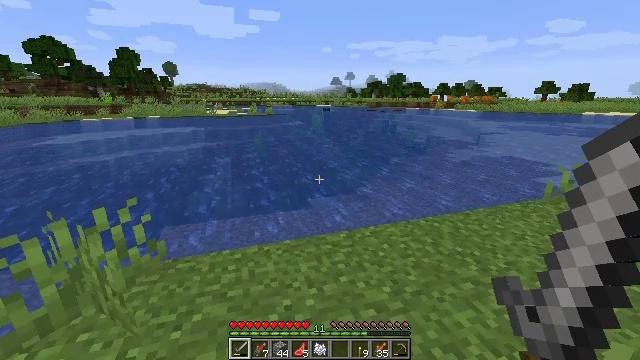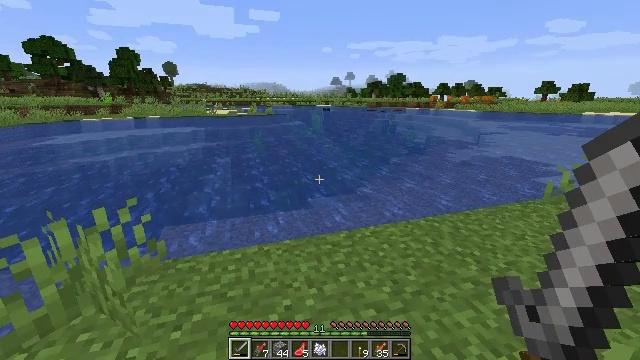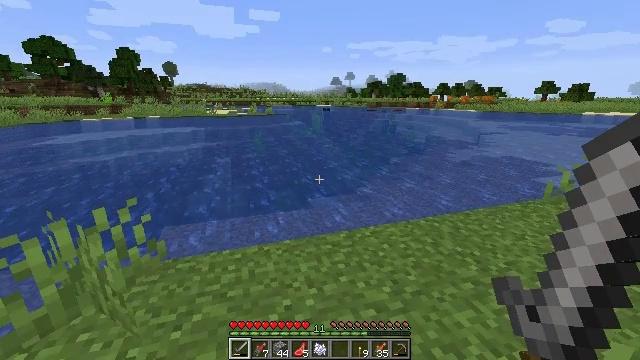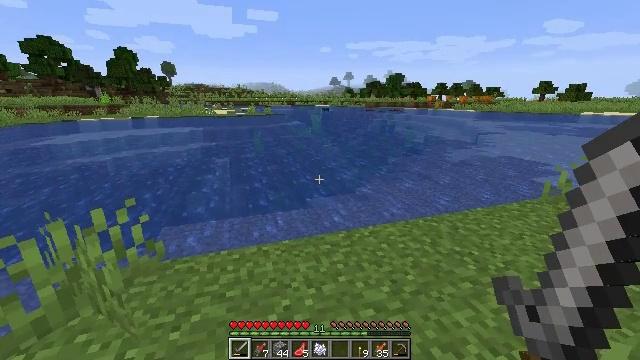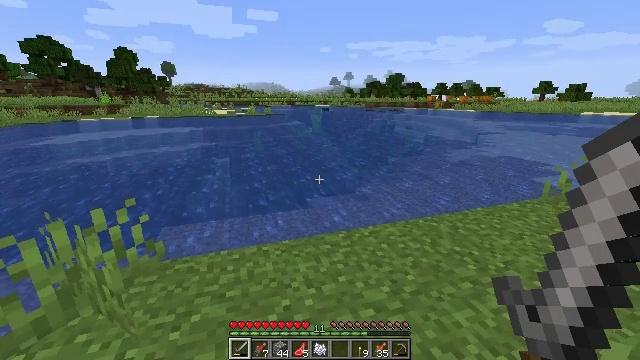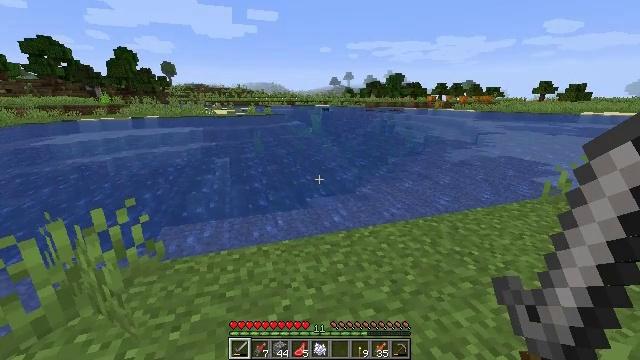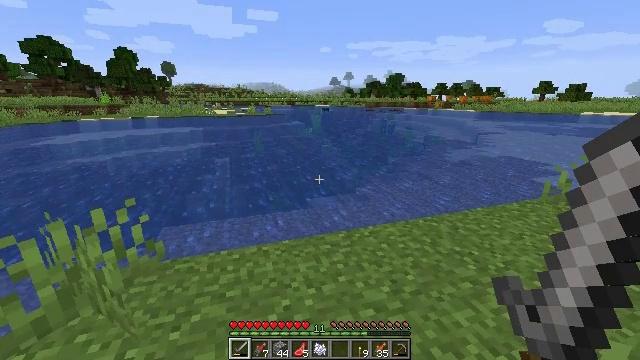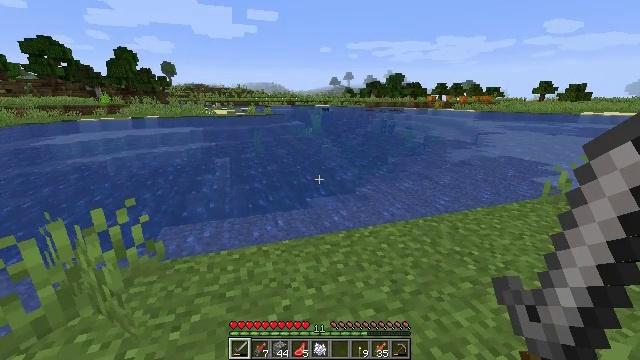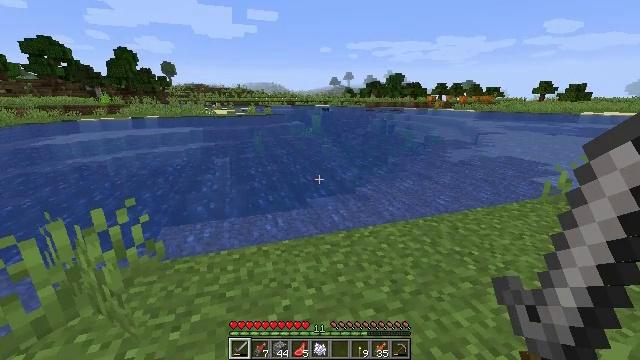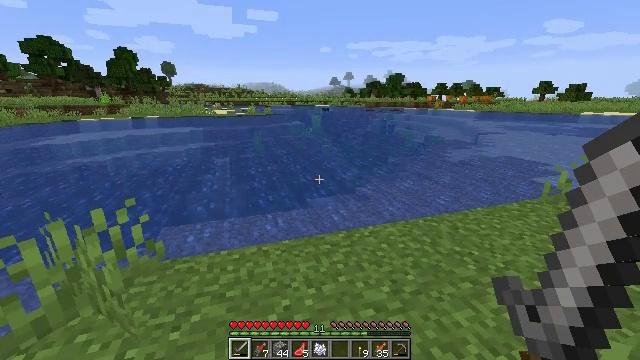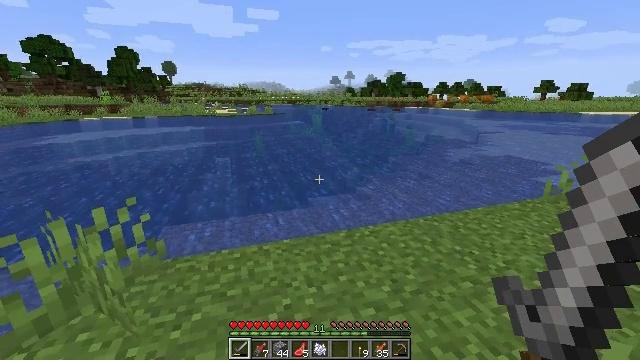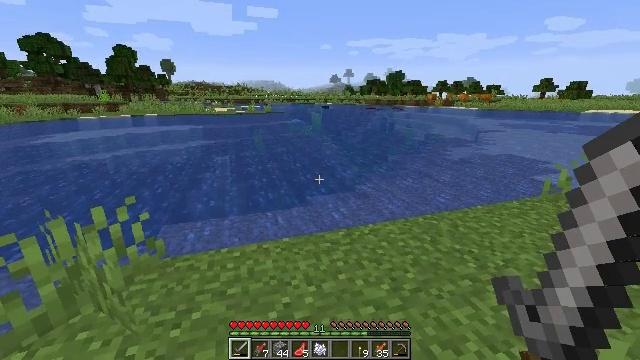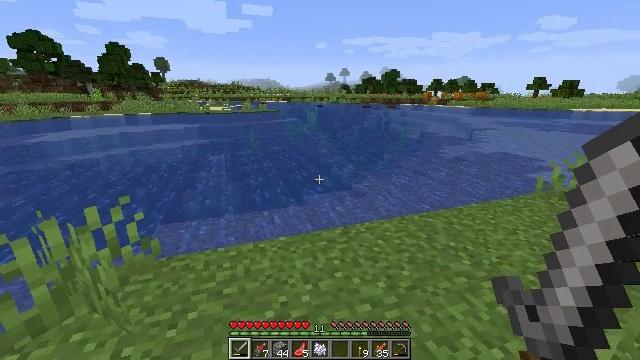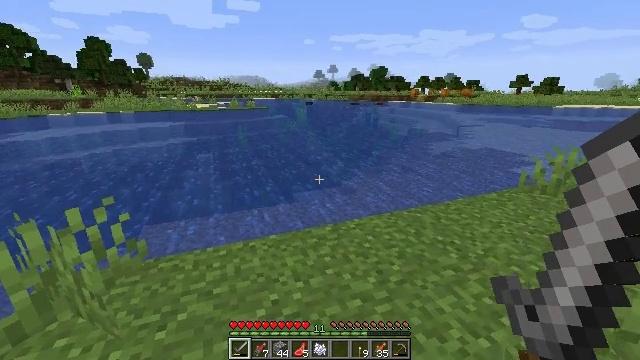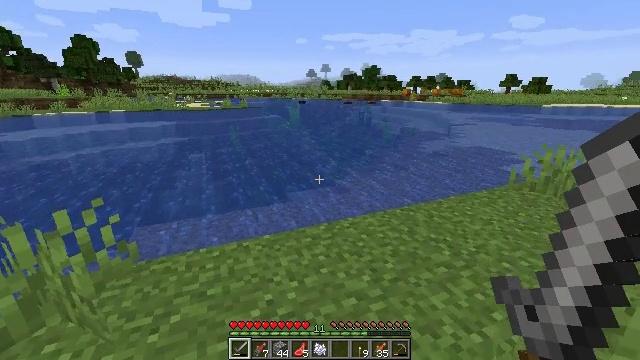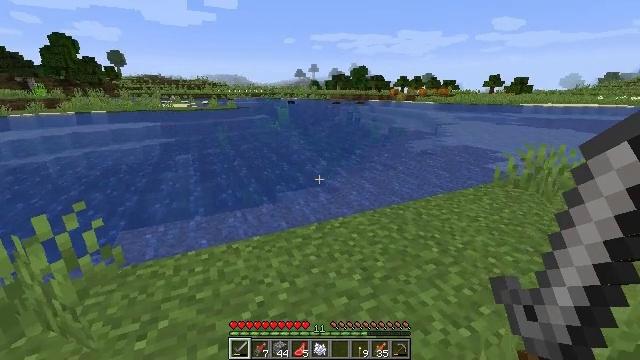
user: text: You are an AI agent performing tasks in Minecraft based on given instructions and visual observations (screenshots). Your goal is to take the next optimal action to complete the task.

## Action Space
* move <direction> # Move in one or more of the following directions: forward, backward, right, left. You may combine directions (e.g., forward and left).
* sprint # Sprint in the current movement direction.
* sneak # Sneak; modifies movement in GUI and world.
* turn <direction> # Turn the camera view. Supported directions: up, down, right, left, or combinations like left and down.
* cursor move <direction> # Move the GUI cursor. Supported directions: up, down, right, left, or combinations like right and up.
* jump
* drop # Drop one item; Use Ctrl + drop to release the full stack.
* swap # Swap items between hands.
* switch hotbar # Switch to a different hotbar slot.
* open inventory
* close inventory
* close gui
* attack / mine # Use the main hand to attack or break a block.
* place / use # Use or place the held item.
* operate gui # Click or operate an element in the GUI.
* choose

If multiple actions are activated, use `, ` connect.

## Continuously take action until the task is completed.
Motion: motion action
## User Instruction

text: Fish and kill the salmon.
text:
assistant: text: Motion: no_op
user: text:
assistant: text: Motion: no_op
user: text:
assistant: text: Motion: no_op
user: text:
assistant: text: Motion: no_op
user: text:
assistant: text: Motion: no_op
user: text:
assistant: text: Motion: no_op
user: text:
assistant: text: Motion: no_op
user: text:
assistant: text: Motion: no_op
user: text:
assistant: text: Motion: no_op
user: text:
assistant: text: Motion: no_op
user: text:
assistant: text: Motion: no_op
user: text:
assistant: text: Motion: no_op
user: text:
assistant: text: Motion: turn right
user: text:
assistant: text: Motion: turn right
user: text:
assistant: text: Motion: turn right
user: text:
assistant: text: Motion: turn right
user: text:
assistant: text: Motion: turn right
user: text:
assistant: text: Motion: turn down
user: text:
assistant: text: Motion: turn down
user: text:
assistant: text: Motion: no_op
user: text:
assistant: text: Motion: no_op
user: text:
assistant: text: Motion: no_op
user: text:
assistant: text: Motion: no_op
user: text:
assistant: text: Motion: no_op
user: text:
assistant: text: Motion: no_op
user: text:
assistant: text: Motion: turn right
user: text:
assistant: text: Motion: turn right
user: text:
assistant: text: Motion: turn right
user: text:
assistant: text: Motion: turn right
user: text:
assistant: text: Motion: no_op